Question: Hello I am trying to set hint text of 'EditText' to password chars but currently when I start to type then chars appear like password chars but hint text appear as simple text form so Is it possible to make hint text of password field to password character instead of simple plain text.
See in the below screenshot it is displaying "Password" in simple text format and I want this should show password chars.
I tried this thread solution <URL> but did not work for me
'''
<EditText
android:id="@+id/passwordEditText"
android:layout_width="match_parent"
android:layout_height="wrap_content"
android:layout_marginTop="@dimen/sign_up_views_vertical_top_margin"
android:background="@drawable/edittext_border"
android:drawableLeft="@drawable/password_drawable"
android:drawablePadding="10dp"
android:hint="@string/sign_up_password"
android:ellipsize="start"
android:imeOptions="actionNext"
android:inputType="textPassword"
android:singleLine="true"
android:textColorHint="@android:color/black" />
'''

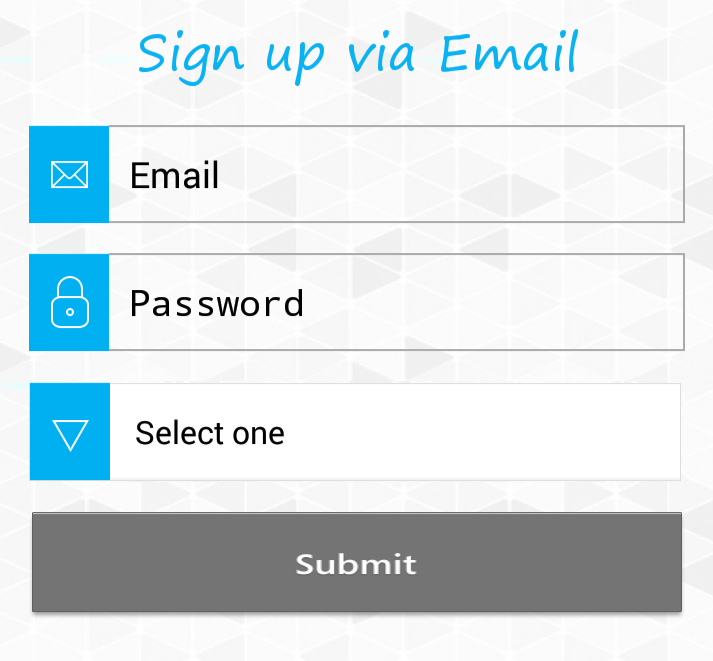
Answer: Yes Thank guys, your comments are useful always :)
It worked for me by doing simply
'''
<EditText
android:id="@+id/passwordEditText"
android:layout_width="match_parent"
android:layout_height="wrap_content"
android:layout_marginTop="@dimen/sign_up_views_vertical_top_margin"
android:background="@drawable/edittext_border"
android:drawableLeft="@drawable/password_drawable"
android:drawablePadding="10dp"
android:hint="@string/sign_up_password"
android:imeOptions="actionNext"
android:inputType="textPassword"
android:singleLine="true"
android:textColorHint="@android:color/black" />
'''
strings.xml
'''
<string name="sign_up_password">&#9679;&#9679;&#9679;&#9679;&#9679;&#9679;&#9679;&#9679;</string>
'''